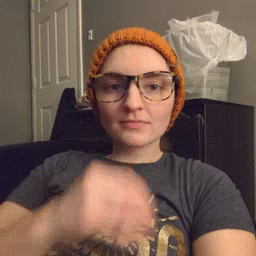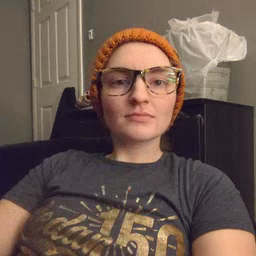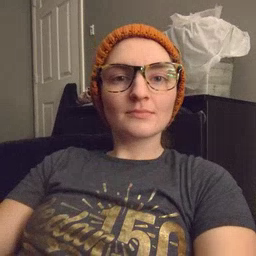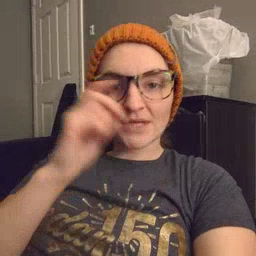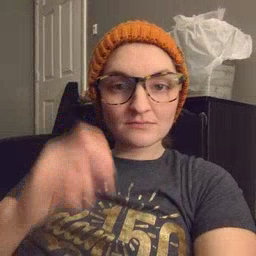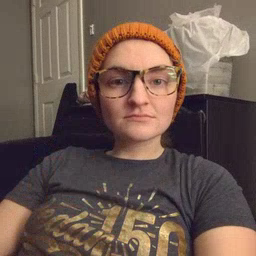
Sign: because